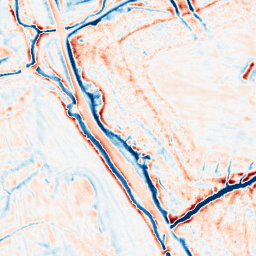
Category: edge_preserving
Decomposition family: bilateral
Decomposition parameters: d: 15
sigma_color: 75
sigma_space: 25
Upsampling method: cubic_mitchell
Upsampling parameters: scale: 4
Upsampling scale: 4